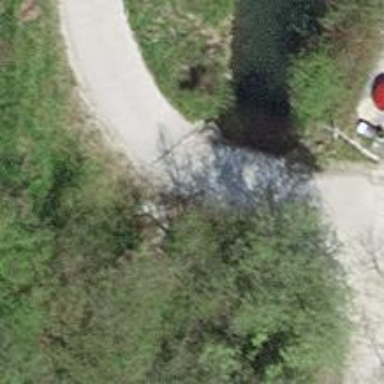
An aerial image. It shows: Concrete bridge over service road.